Question: I wanna create a page report based on my custom class and my PageReport contains a table inside.
Say for example I have a Customer data class as follow
'''
Class CustomerData
{
string name;
string id;
string address;
}
'''
and I create a 'List<CustomerData>' CustomerList which contains all my customer data. I want to assign this data as the datasource for my Pagereport. I know In SectionReport we can do like this. But how to assign my list of information to PageReport. Could anybody help me
Ultimately I am expecting a output like something below
'''
----------------------------------------------
|Name | ID | Address |
----------------------------------------------
|Name1 | ID1 | Address1 |
----------------------------------------------
|Name2 | ID2 | Address2 |
----------------------------------------------
|Name3 | ID3 | Address3 |
----------------------------------------------
'''
## update
ComponentIdInfo is one of the field

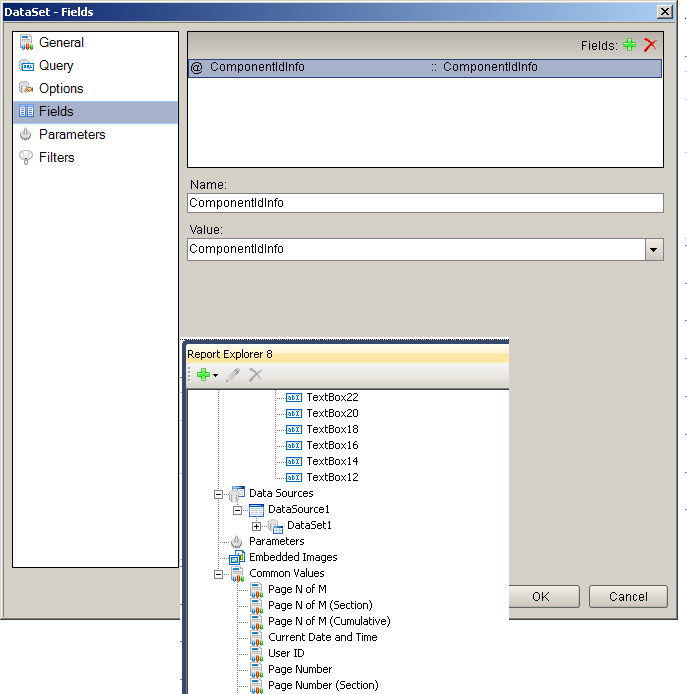
Answer: Do, something like this:
'''
this._rptPath = new FileInfo(@"..\..\PageReport1.rdlx");
this._definition = new PageReport(this._rptPath);
this._definition.ConfigurationProvider = new GrapeCity.ActiveReports.Configuration.DefaultConfigurationProvider();
this._runtime = new PageDocument(this._definition);
this._runtime.LocateDataSource += this.runtime_LocateDataSource;
this.YourViewer.ReportViewer.LoadDocument(this._runtime);
'''
And on your 'runtime_LocateDataSource' event, Add the following code:
'''
private void runtime_LocateDataSource(object sender, LocateDataSourceEventArgs args)
{
object data = null;
string dataSetName = args.DataSetName;
string dataSourceName = args.DataSourceName;
if (StringsAreEqual("DataSource1", dataSourceName))
{
if (StringsAreEqual("DataSet1", dataSetName))
{
data = CustomerListDataTable;
}
}
args.Data = data;
}
private static bool StringsAreEqual(string str1, string str2)
{
return string.Compare(str1, str2, true, CultureInfo.InvariantCulture) == 0;
}
'''
Please note that you have to create a 'DataSource' named 'DataSource1' and 'DataSet' named 'DataSet1' in your page report. And match the column names of 'DataSet1' to 'Customer's' class 'public properties'.
To get to the 'Add DataSource' , right click on just outside of your 'page report' (gray area) and select 'property' and look for 'DataSource' in the 'property' window.
- - - - -
'Report Explorer''Visual Studios''View''Other Windows'